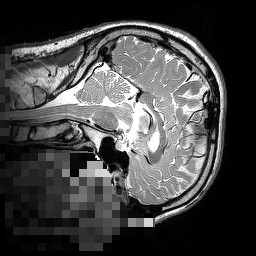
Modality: T2w
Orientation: sagittal
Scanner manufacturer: siemens
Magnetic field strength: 3 T
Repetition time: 2.5 s
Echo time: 0.206 s